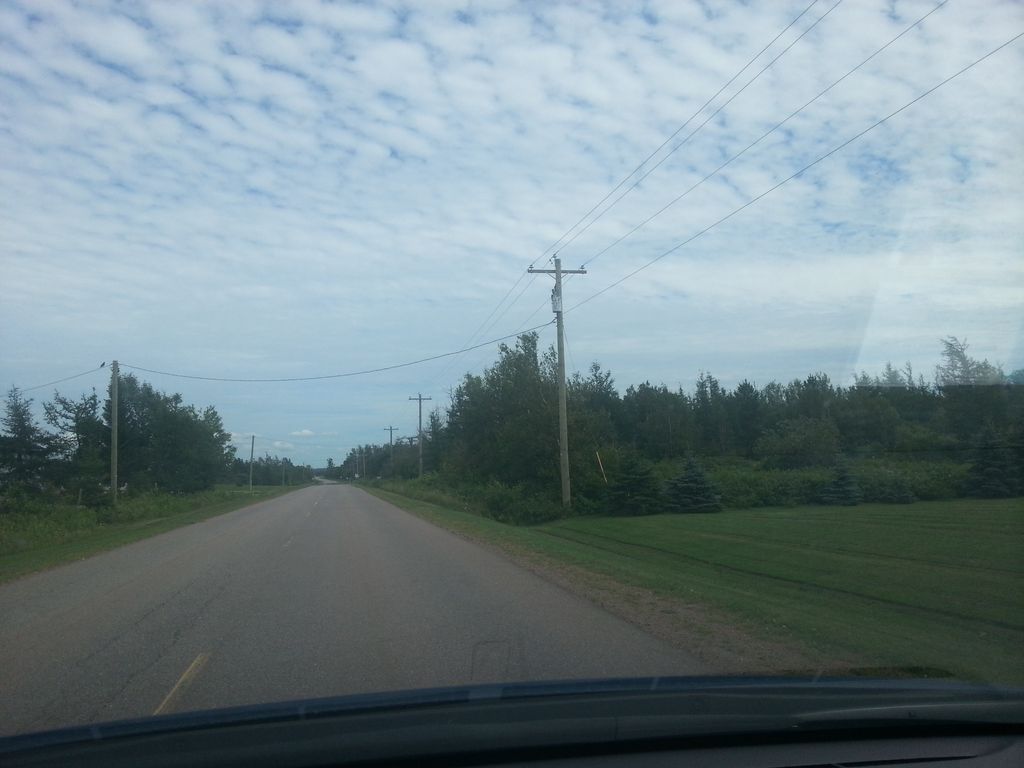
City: charlottetown